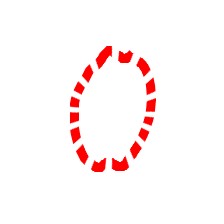
Shape: circle